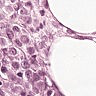
Metastatic tissue present: yes